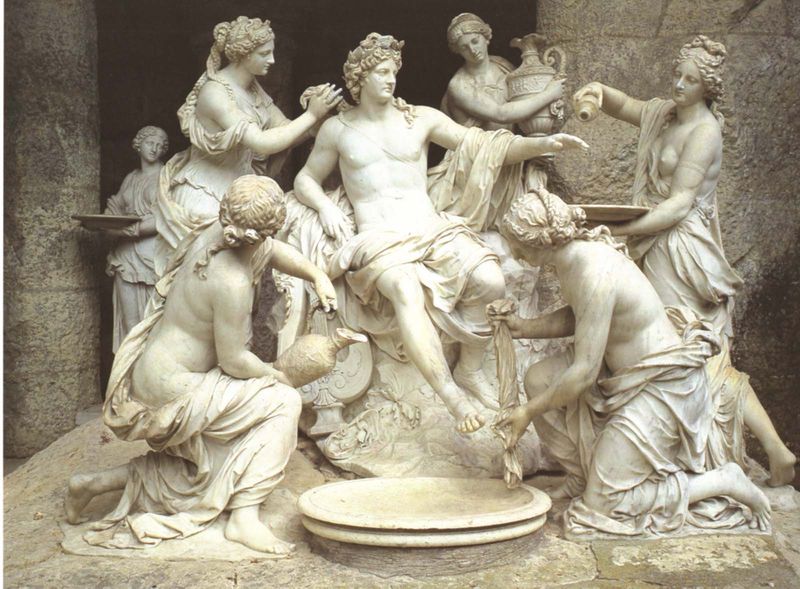
Titel: Apollo und Nymphen (Apollobad)
Künstler: Thomas Regnaudin
Standort: Versailles, Schlossgarten (EU - F)
Schlagwörter: felsen, fuß, mann, umhang, wasser, frauen, marmor, säule, tuch, schale, krug, skulptur, vasen, bad, waschen, antike, becken, allegorie, mythologie, bacchus, nymphen, grotte, florenz, apoll, sauber, leier, waschung, versailles, reinigung, fußwaschung, dionysus, bachanale, bilhauer